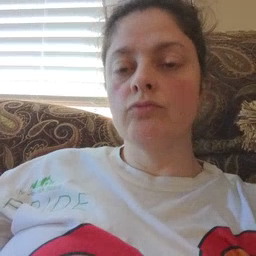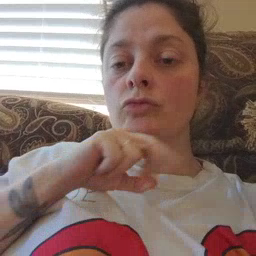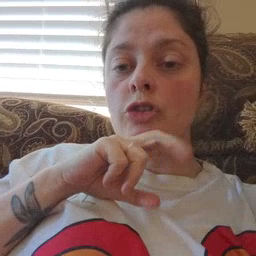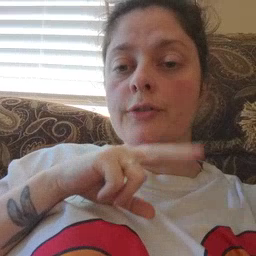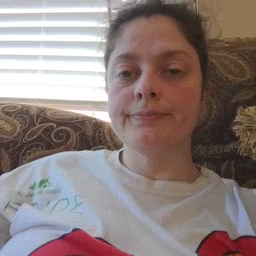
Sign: frog